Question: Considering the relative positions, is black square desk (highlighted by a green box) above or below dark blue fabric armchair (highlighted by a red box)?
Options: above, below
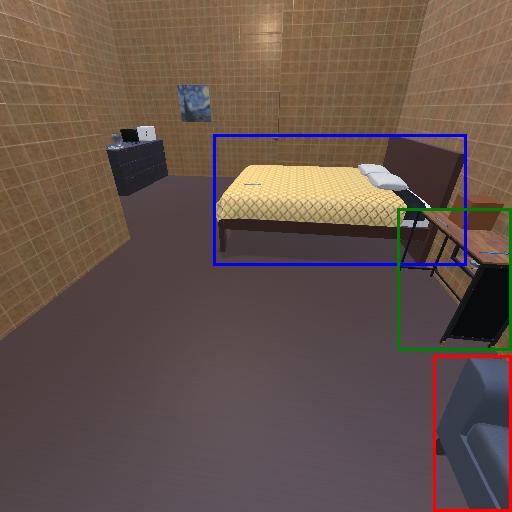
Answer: above